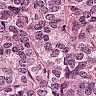
Metastatic tissue present: yes